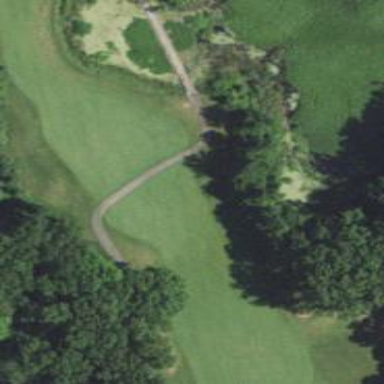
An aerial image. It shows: Golf hole.